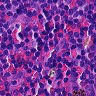
Metastatic tissue present: no